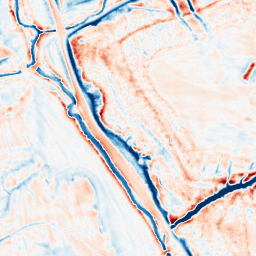
Category: multiscale
Decomposition family: dog_multiscale
Decomposition parameters: sigma_ratio: 2
n_scales: 3
base_sigma: 0.5
Upsampling method: bspline
Upsampling parameters: scale: 8
Upsampling scale: 8